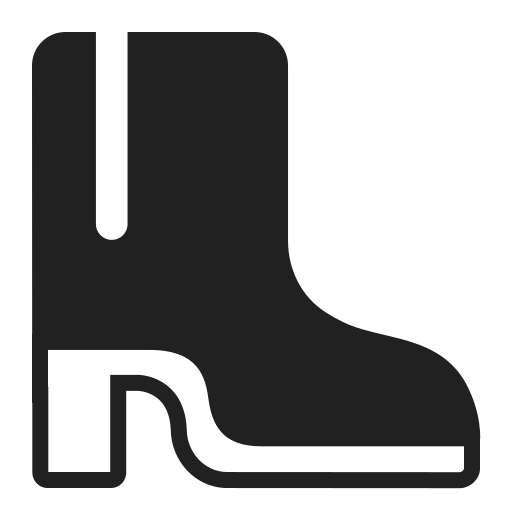
womans boot high contrast